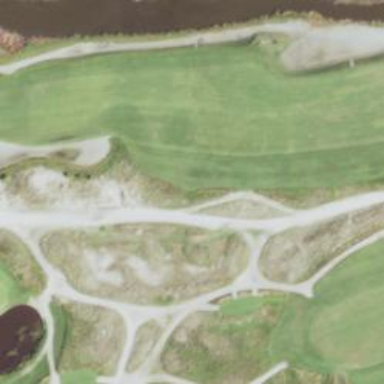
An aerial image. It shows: Pathway for golfing.